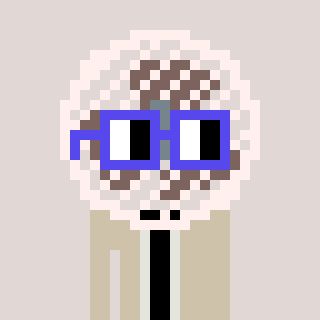
a pixel art character with square blue glasses, a fan-shaped head and a bege-colored body on a warm background